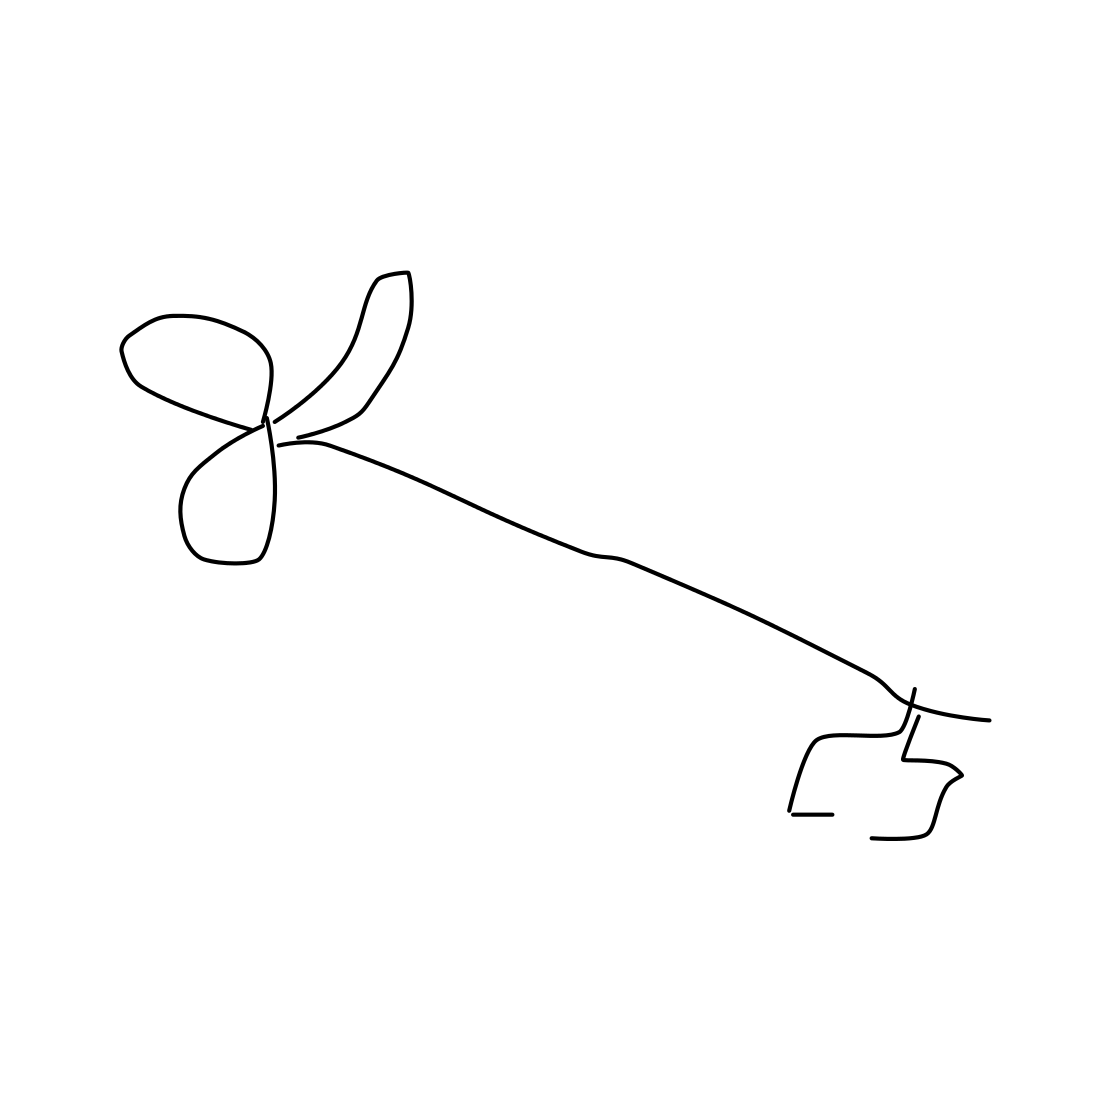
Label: key